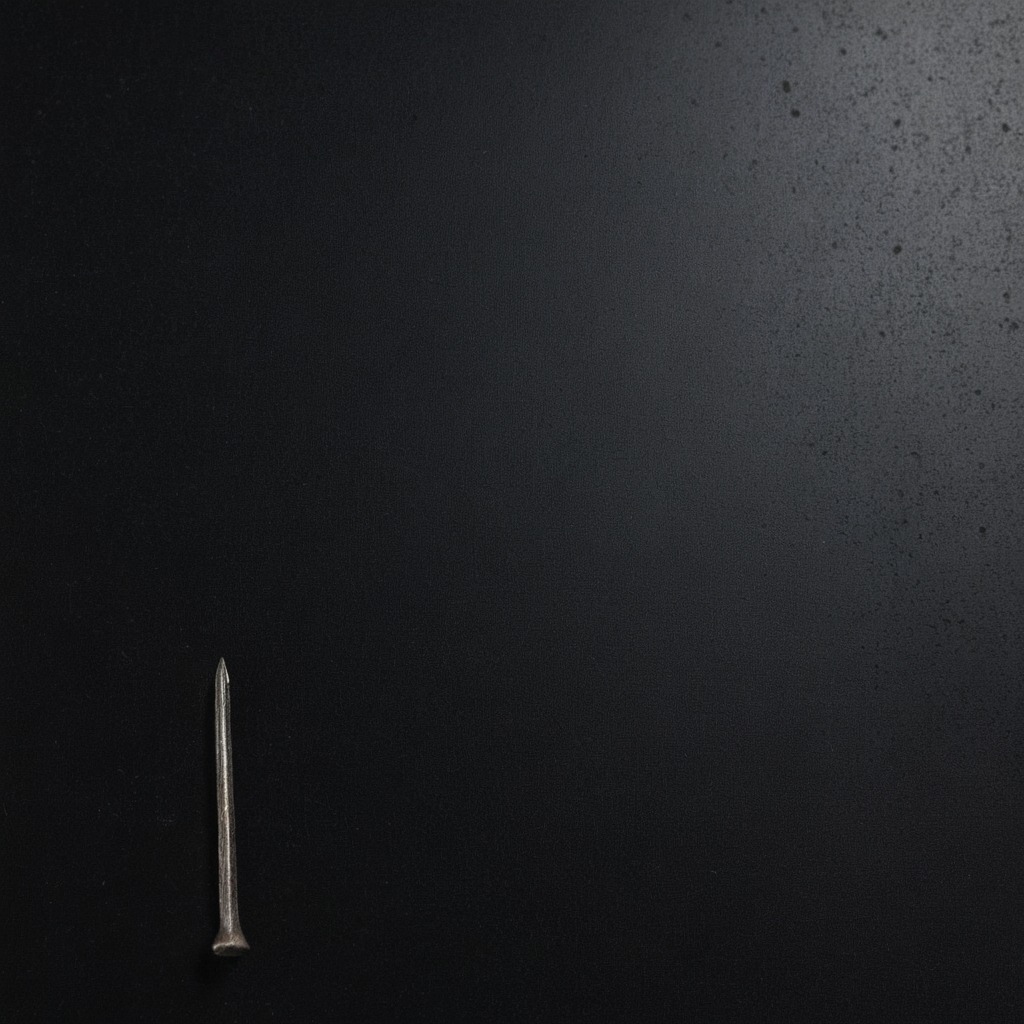
An iron nail is lying on a clean granite tabletop.